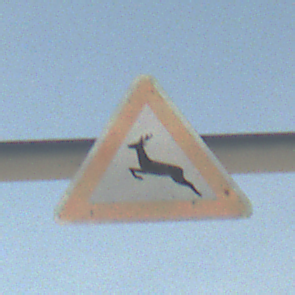
Verkehrszeichen: WildwechselRechts
Umgebung: Outdoor, Suburban
Tageszeit: MorningAfternoon
Wetter: PartlyCloudy
Licht: Natural
Jahreszeit: NotSpecified
Kontrast: HighContrast